Question: I try to make an responsive image gallery with bootstrap, so that if you make the screen smaller, the images are still in there right dimensions.
I try it like this:
'''
<div id="tabs-2">
<link href="~/Content/ShowMoreImages.css" rel="stylesheet" />
<ul class="row">
@foreach (var item in Model.LolaBikePhotos)
{
@model ContosoUniversity.Models.UserProfile
<li class="col-lg-2 col-md-2 col-sm-3 col-xs-4"><img src="/Images/profile/@item.ImagePath" alt="" height=150 width=200 /></li>
}
</ul>
</div>
'''
But if you make the screen smaller the images are laying over each other.
So how to make this responsive?
Thank you
If I do it like this:
'''
<div id="tabs-2">
<link href="~/Content/ShowMoreImages.css" rel="stylesheet" />
<div class="container">
@foreach (var item in Model.LolaBikePhotos)
{
@model ContosoUniversity.Models.UserProfile
<ul class="row">
<li class="col-lg-2 col-md-2 col-sm-3 col-xs-4"><img src="/Images/profile/@item.ImagePath" alt="" /></li>
</ul>
}
</div>
</div>
'''
then all the images are under each other and not in a row.
and this is my css:
'''
ul {
padding:0 0 0 0;
margin:0 0 0 0;
}
ul li {
list-style:none;
margin-bottom:25px;
}
ul li img {
cursor: pointer;
}
'''
see image
Apparently this was doing the job:
Thank you all for your anwares
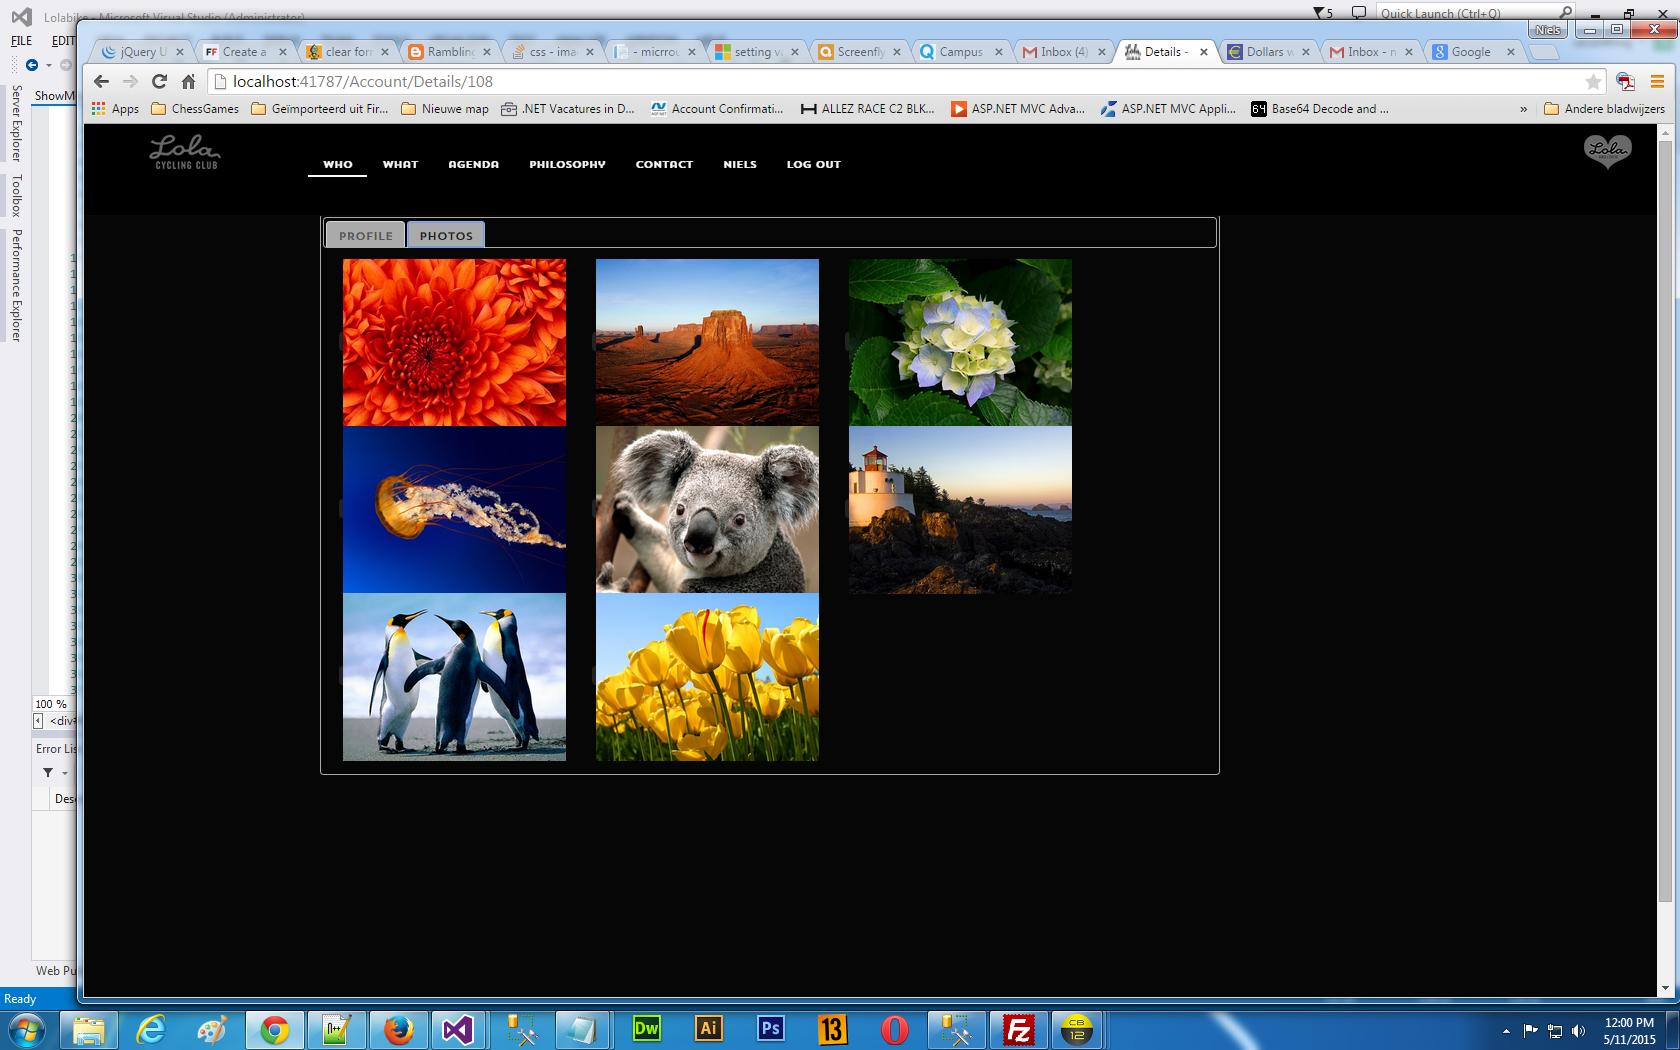
Answer: Install this library <URL>
Then do this assuming that your code is fetching images without errors this will work :
'''
<div class="container" id="tabs-2">
<link href="~/Content/ShowMoreImages.css" rel="stylesheet" />
<div class="row">
@foreach (var item in Model.LolaBikePhotos){
@model ContosoUniversity.Models.UserProfile
<div class="col-lg-3 col-md-4 col-xs-6 thumb">
<a class="thumbnail" href="#">
<img class="img-responsive" src="/Images/profile/@item.ImagePath" alt="" />
</a>
</div>
}
</div>
</div>
'''
On your CSS add this :
'''
.thumb{
margin-top: 10px; //or whatever value you want.
}
'''
Just make sure you put this after the library CSS so that it will work.